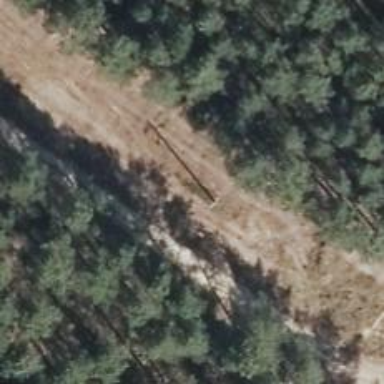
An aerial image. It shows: Power pole.